Question: I'm asking for help in implementing this.
Example:
User input : The student is studying
Correct answer: The student went home
Output like this:

Is there any algorithm for that can do this task? Is it possible to divide the sentence into words, store it in an array and compare it?
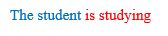
Answer: Store the user input (from prompt, textbox, or any other input fields) to the variable.
Store the correct answer into another variable.
Convert the two variables into array consisting each word in a sentence. (As what peguerosdc said)
Make a loop that ends at the last index of the array of the inputted word. This loop let the two words from the inputted sentence and the correct sentence be compared and it shall make the color of the word to blue if it is matched and red for not.
Sample code:
'''
for (int i=0; i<words.length;i++) // loop until the end of the word
{
if(word[i]==correctWord[i]) // compare the word from user input to the word of correct sentence
{
// color it blue
}
else
{
// color it red
}
}
'''